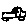
Label: car